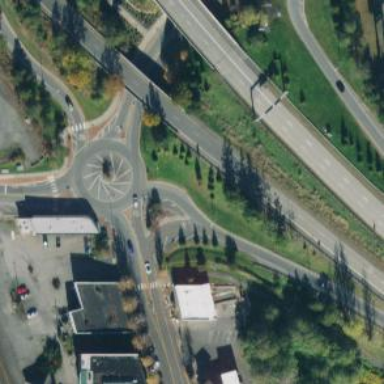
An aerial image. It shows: Asphalt road that is secondary route leading to roundabout.